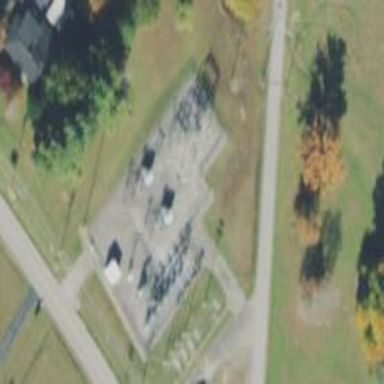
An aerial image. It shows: Power substation enclosed by fence.